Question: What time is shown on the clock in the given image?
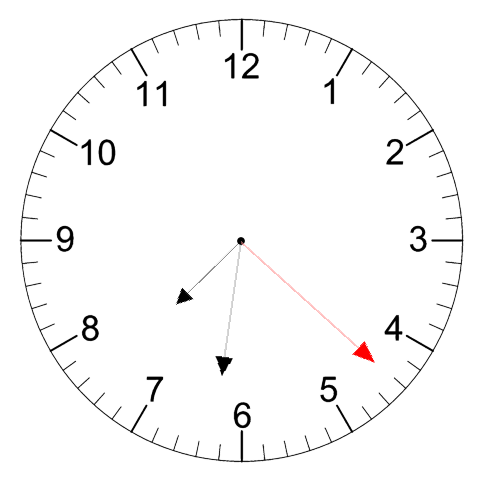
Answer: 07:31:22